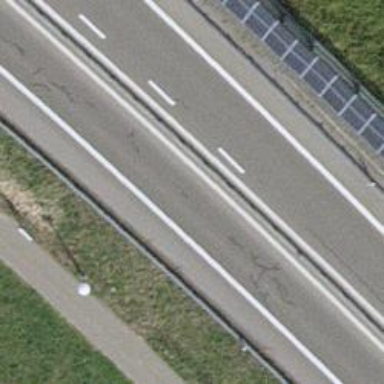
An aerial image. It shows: Asphalt motorroad with trunk classification.